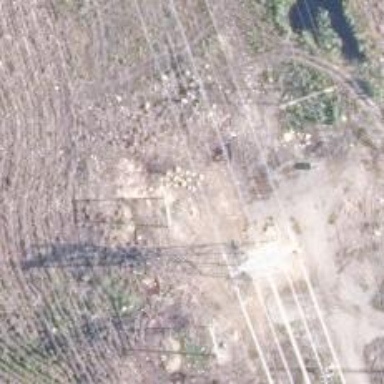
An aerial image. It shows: H-frame power tower with distinctive design.